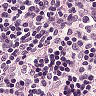
Metastatic tissue present: no